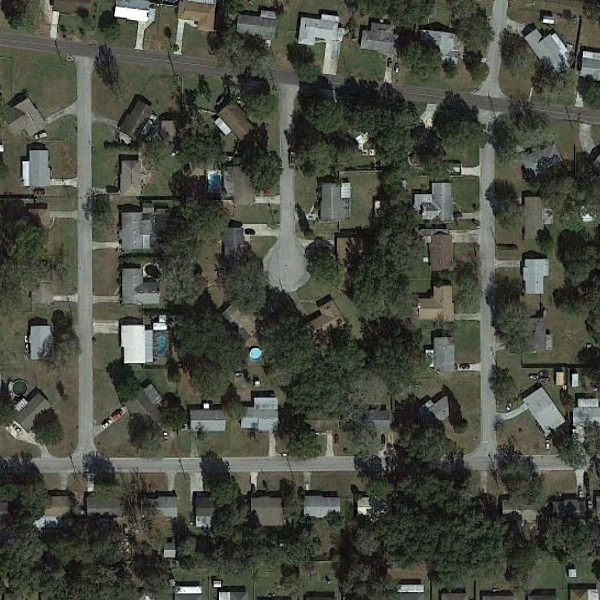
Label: MediumResidential